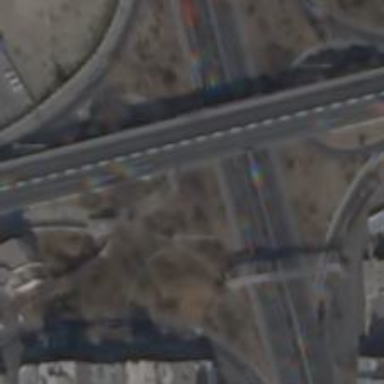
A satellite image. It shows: Secondary road with bridge.